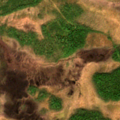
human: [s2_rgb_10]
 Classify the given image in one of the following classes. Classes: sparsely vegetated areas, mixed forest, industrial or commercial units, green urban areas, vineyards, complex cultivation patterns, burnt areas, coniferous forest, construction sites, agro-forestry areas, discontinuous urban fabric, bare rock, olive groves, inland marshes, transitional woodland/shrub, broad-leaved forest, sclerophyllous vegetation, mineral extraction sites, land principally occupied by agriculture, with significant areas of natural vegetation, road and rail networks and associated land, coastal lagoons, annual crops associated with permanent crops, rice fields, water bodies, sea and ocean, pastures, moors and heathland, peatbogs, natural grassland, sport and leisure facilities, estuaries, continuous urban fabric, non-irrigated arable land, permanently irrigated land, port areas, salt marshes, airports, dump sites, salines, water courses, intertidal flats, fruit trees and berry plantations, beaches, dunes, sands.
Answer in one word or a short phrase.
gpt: coniferous forest, mixed forest, peatbogs